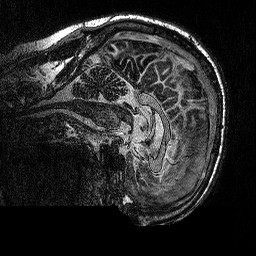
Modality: MP2RAGE
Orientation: sagittal
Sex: male
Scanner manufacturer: siemens
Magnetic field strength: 3 T
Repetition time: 5 s
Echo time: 0.00292 s